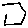
Label: hexagon